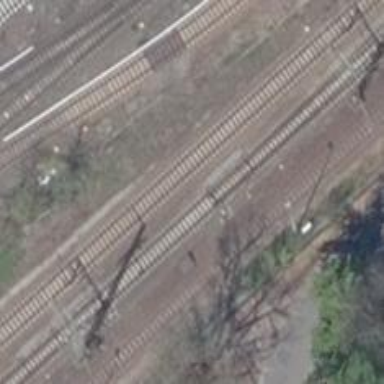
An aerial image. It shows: Railway switch.